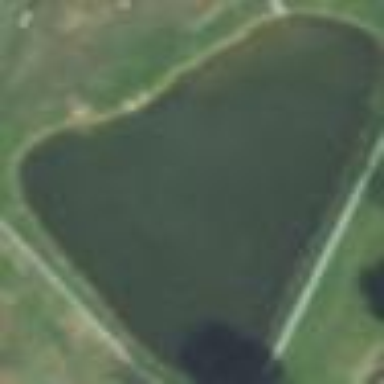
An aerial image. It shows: Reservoir area.